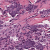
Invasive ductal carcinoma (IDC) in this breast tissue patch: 1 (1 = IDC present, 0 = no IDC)